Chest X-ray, PA view. Patient: 23 years old, sex M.
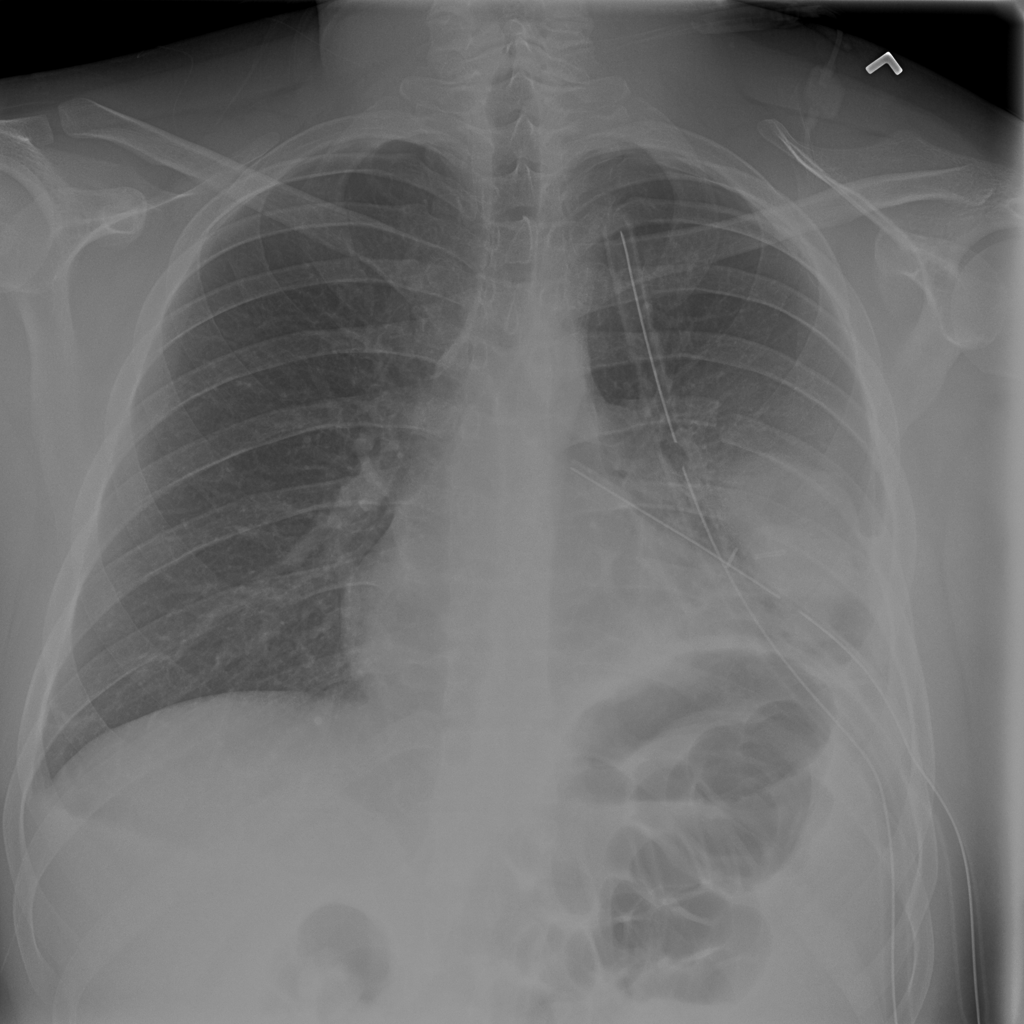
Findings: Mass